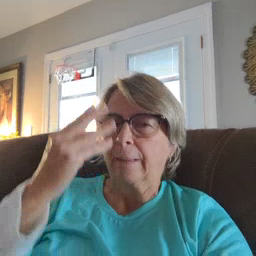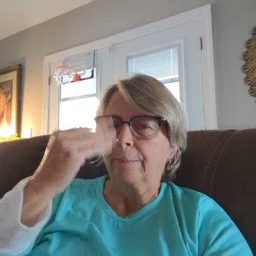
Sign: sleepy